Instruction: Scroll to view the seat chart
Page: seats
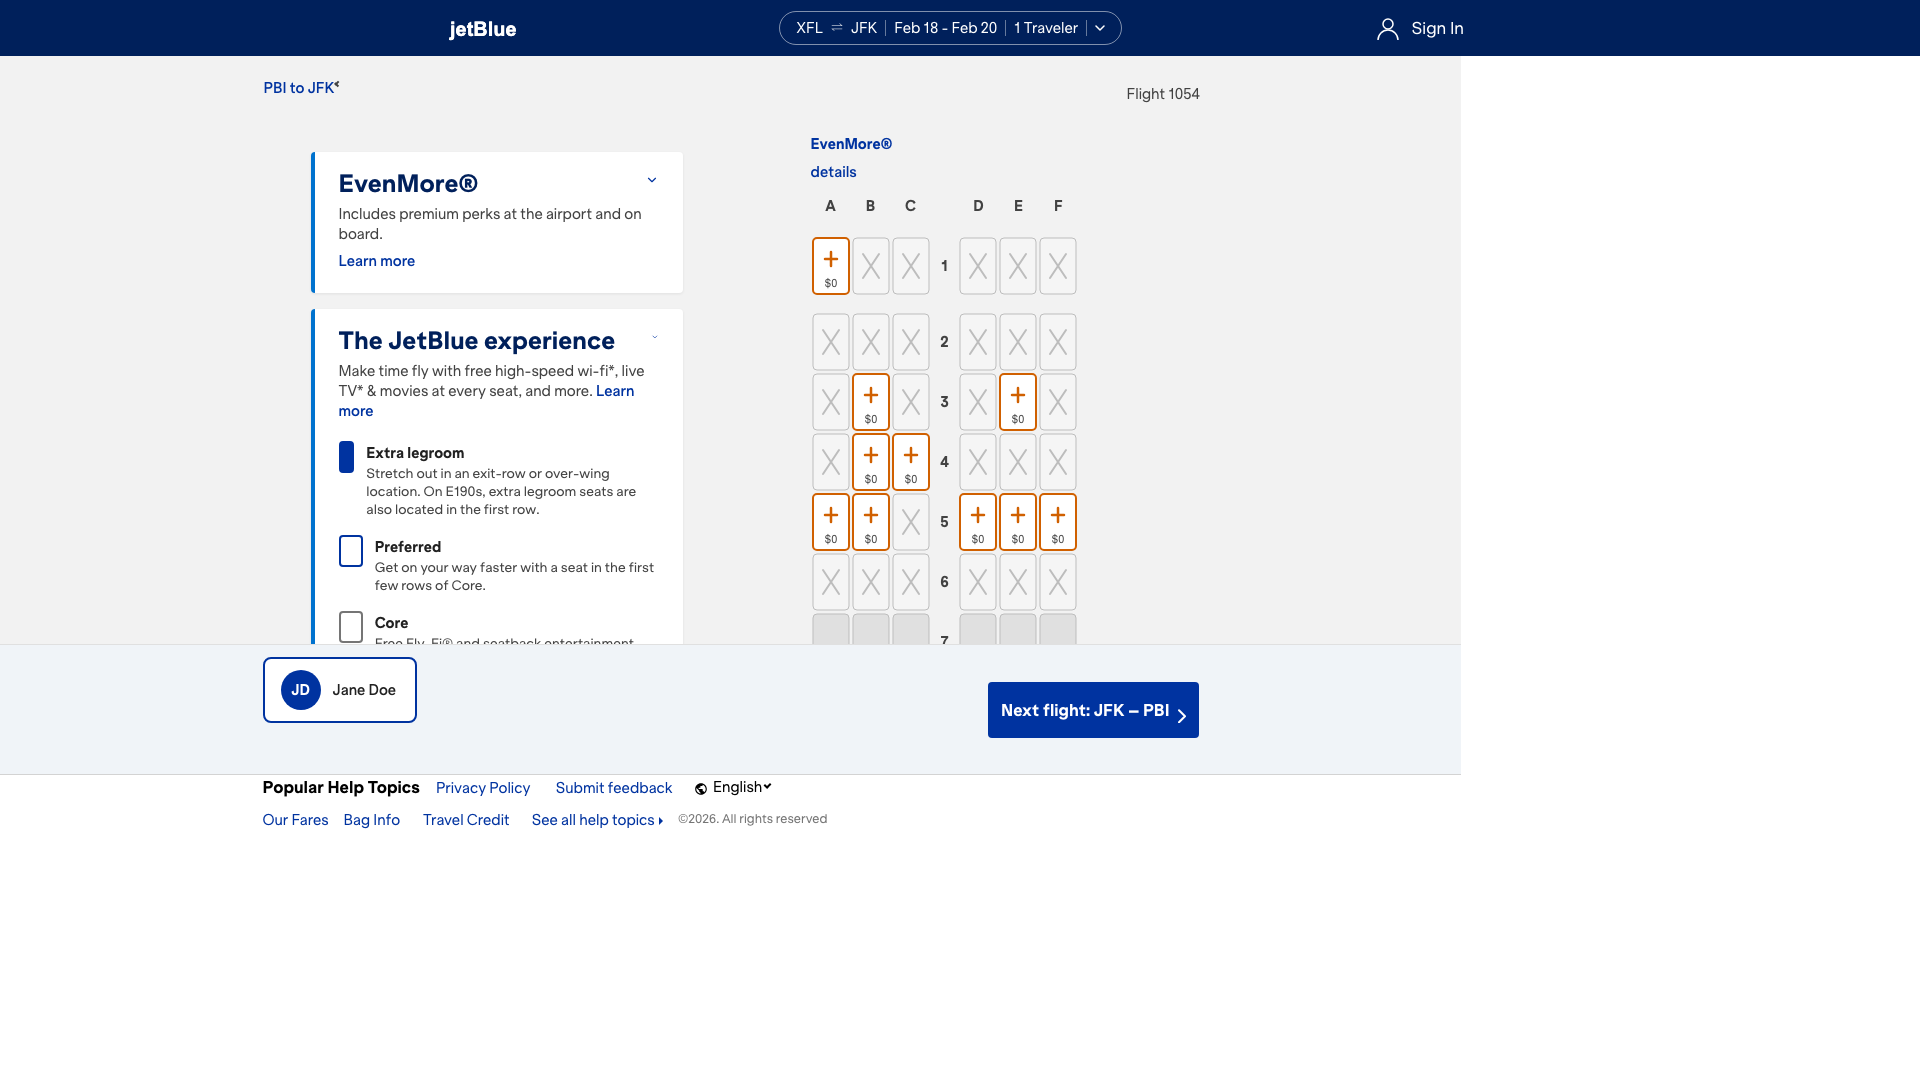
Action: scroll